【题型】解答题　【知识点】平面几何　【难度】medium
大连某养殖公司有一处矩形养殖池 $ABCD$, 如图所示, $AB=50$米, $BC=25\sqrt{3}$米, 为了便于冬天给养殖池内的水加温, 该公司计划在养殖池内铺设三条加温带 $OE, EF$ 和 $OF$, 考虑到整体规划, 要求 $O$ 是边 $AB$ 的中点, 点 $E$ 在边 $BC$ 上, 点 $F$ 在边 $AD$ 上, 且 $\angle EOF=90^\circ$, 设 $\angle BOE=\alpha$. \\

( 1 ) 试将 $\triangle OEF$ 的周长 $l$ 表示成 $\alpha$ 的函数关系式, 并求出此函数的定义域; \\
( 2 ) 当 $\tan\alpha=\frac{1}{2}$ 时, 求加温带 $EF$ 的长; \\
( 3 ) 为增加夜间水下照明亮度, 决定在两条加温带 $OE$ 和 $OF$ 上安装智能照明装置, 经核算, 两条加温带每米增加智能照明装置的费用均为400元, 试问如何设计才能使新安装的智能照明装置的费用最低? 并求出最低费用. \\
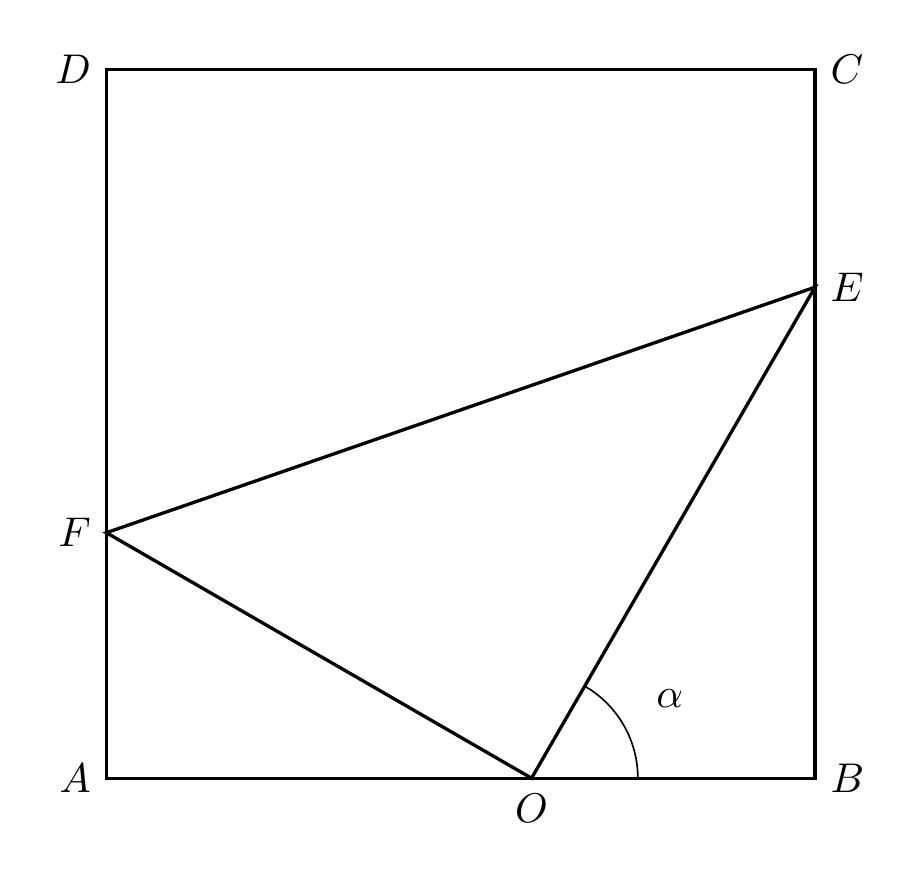
【解答】
【答案】 ( 1 ) $l=\frac{25(1+\sin\alpha+\cos\alpha)}{\sin\alpha\cos\alpha}$, $\alpha \in [\frac{\pi}{6}, \frac{\pi}{3}]$; \\
( 2 ) $EF=\frac{125}{2}$. \\
( 3 ) 当 $BE=AF=25$米时, 照明装置费用最低, 最低费用为 $20000\sqrt{2}$元. \\
\vspace{1em}
【分析】 ( 1 ) 利用直角三角形边角关系系列式求出函数关系及定义域. \\
( 2 ) 由 ( 1 ) 的结论, 利用正余弦齐次式方法计算得解. \\
( 3 ) 确定费用最低的条件, 并设 $\sin\alpha+\cos\alpha=t$, 利用辅助角公式及和角的正弦公式求出 $t$ 的范围, 再借助函数单调性求出最小值. \\
\vspace{1em}
【解答】 解: ( 1 ) 在 $Rt\triangle BOE, Rt\triangle AOF$ 中, 由 $\angle BOE=\angle AFO=\alpha$, 得 $OE=\frac{25}{\cos\alpha}$, $OF=\frac{25}{\sin\alpha}$, \\
又 $Rt\triangle EOF$ 中, 由勾股定理得 $EF=\sqrt{OE^2+OF^2}=\sqrt{(\frac{25}{\cos\alpha})^2+(\frac{25}{\sin\alpha})^2}=\frac{25}{\sin\alpha\cos\alpha}$, \\
因此 $l=\frac{25}{\cos\alpha}+\frac{25}{\sin\alpha}+\frac{25}{\sin\alpha\cos\alpha}=\frac{25(1+\sin\alpha+\cos\alpha)}{\sin\alpha\cos\alpha}$, \\
当点 $F$ 在点 $D$ 时, 此时 $\alpha$ 的值最小, $\alpha=\frac{\pi}{6}$, 当点 $E$ 在点 $C$ 时, 此时 $\alpha$ 的值最大, $\alpha=\frac{\pi}{3}$, \\
所以函数关系式为 $l=\frac{25(1+\sin\alpha+\cos\alpha)}{\sin\alpha\cos\alpha}$, 定义域为 $[\frac{\pi}{6}, \frac{\pi}{3}]$. \\
( 2 ) 由 ( 1 ) 知 $EF=\frac{25}{\sin\alpha\cos\alpha}$, $\tan\alpha=\frac{1}{2}$, \\
因此 $\sin\alpha\cos\alpha=\frac{\sin\alpha\cos\alpha}{\sin^2\alpha+\cos^2\alpha}=\frac{\tan\alpha}{\tan^2\alpha+1}=\frac{2}{5}$, \\
所以 $EF=25\times\frac{5}{2}=\frac{125}{2}$. \\
( 3 ) 依题意, 要使费用最低, 只需 $OE+OF$ 最小即可, \\
由 ( 1 ) 得 $OE+OF=\frac{25(\sin\alpha+\cos\alpha)}{\sin\alpha\cos\alpha}$, $\alpha \in [\frac{\pi}{6}, \frac{\pi}{3}]$, \\
设 $\sin\alpha+\cos\alpha=t$, 则 $\sin\alpha\cos\alpha=\frac{t^2-1}{2}$, $OE+OF=\frac{25t}{\frac{t^2-1}{2}}=\frac{50}{t-\frac{1}{t}}$, \\
$t=\sqrt{2}\sin(\alpha+\frac{\pi}{4})$, 由 $\alpha \in [\frac{\pi}{6}, \frac{\pi}{3}]$, 得 $\alpha+\frac{\pi}{4} \in [\frac{5\pi}{12}, \frac{7\pi}{12}]$, \\
所以 $\sin\frac{7\pi}{12}=\sin\frac{5\pi}{12}=\sin(\frac{\pi}{6}+\frac{\pi}{4})=\frac{1}{2}\times\frac{\sqrt{2}}{2}+\frac{\sqrt{3}}{2}\times\frac{\sqrt{2}}{2}=\frac{\sqrt{2}+\sqrt{6}}{4}$, 则 $\frac{\sqrt{3}+1}{2} \le t \le \sqrt{2}$, \\
令 $f(t)=t-\frac{1}{t}$, 函数 $f(t)=t-\frac{1}{t}$ 在 $(0, +\infty)$ 上为增函数, \\
则当 $t=\sqrt{2}$ 时, $OE+OF$ 最小, 且最小值为 $50\sqrt{2}$, 此时 $\alpha=\frac{\pi}{4}$, \\
所以当 $BE=AF=25$米时, 照明装置费用最低, 最低费用为 $20000\sqrt{2}$元. \\
\vspace{1em}
【点评】 本题考查了解三角形的应用问题, 也考查了运算求解能力, 是中档题.